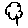
Label: tree